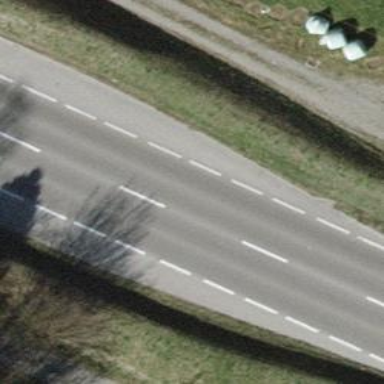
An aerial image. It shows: Asphalt road classified as primary highway.